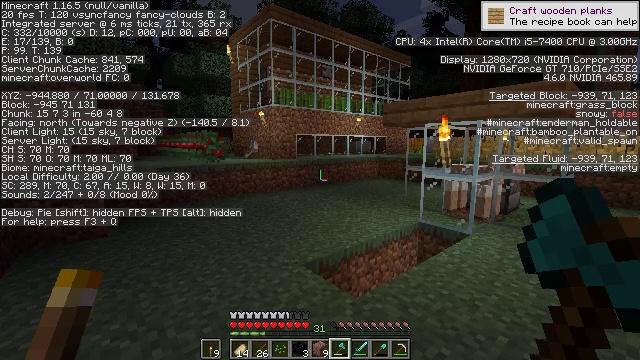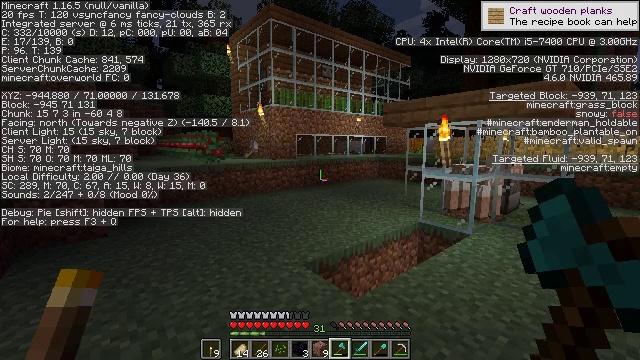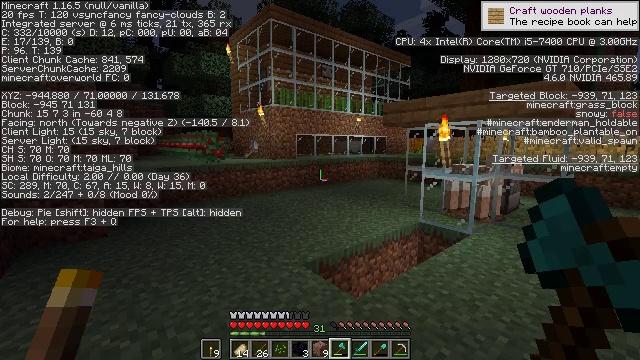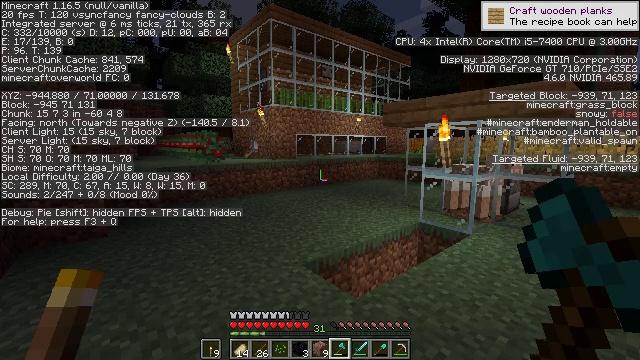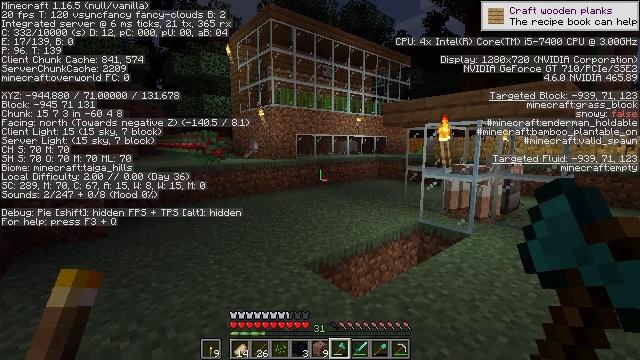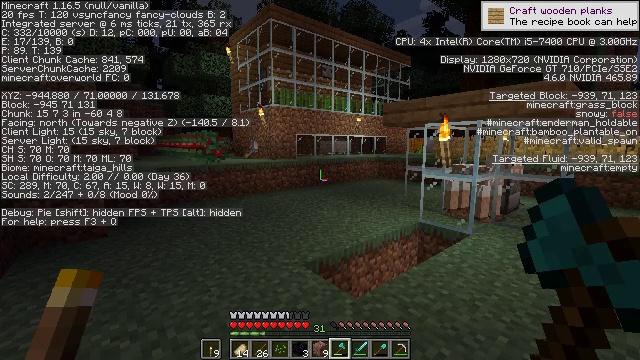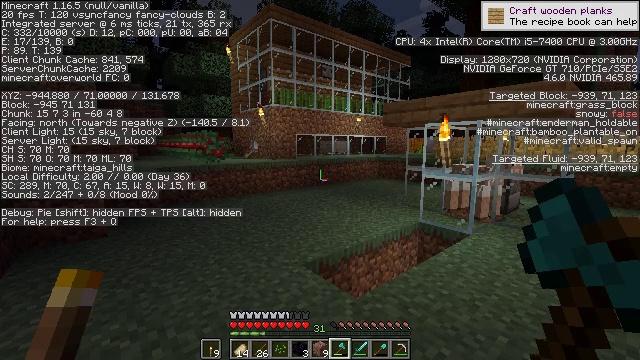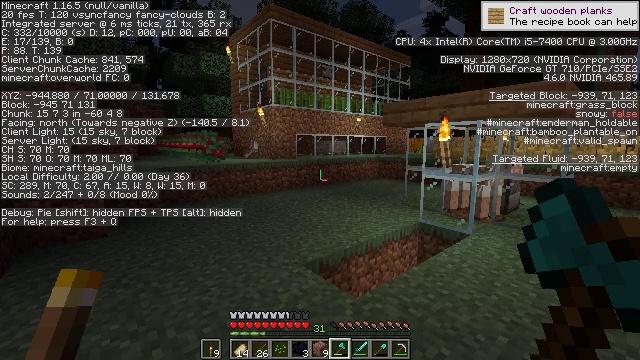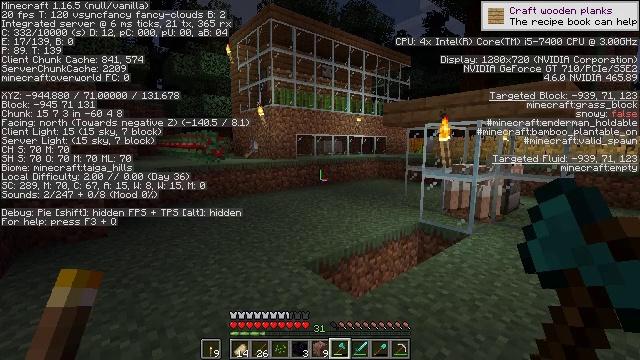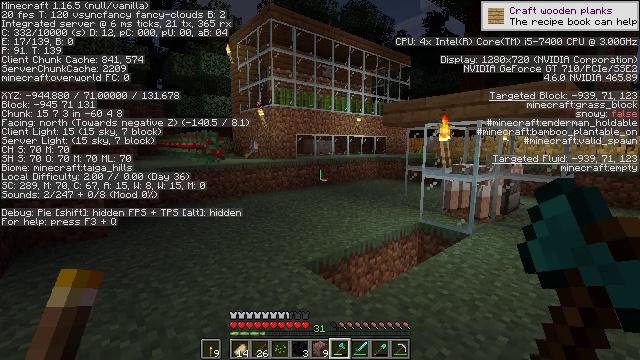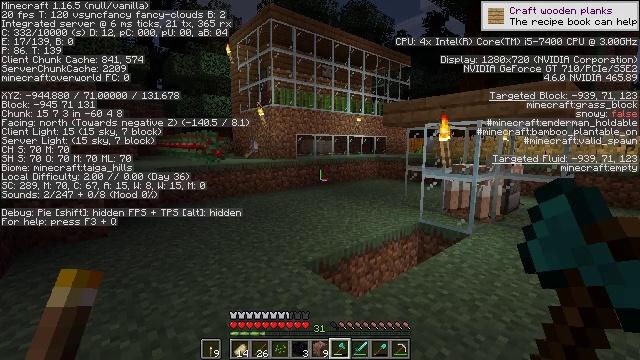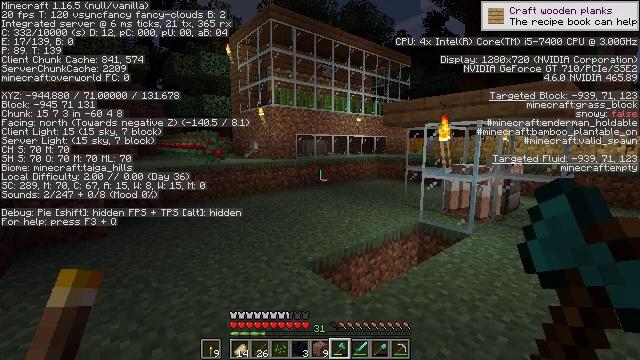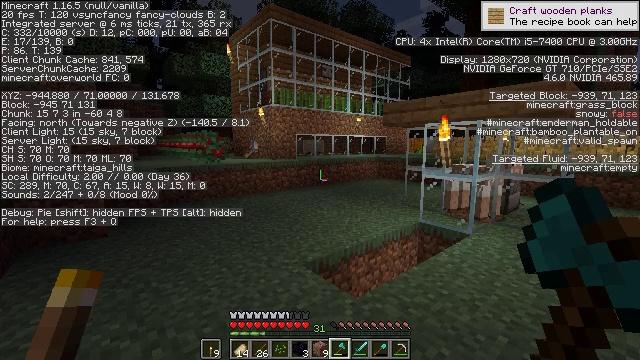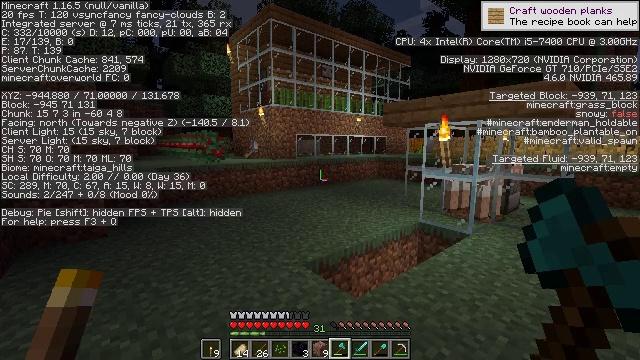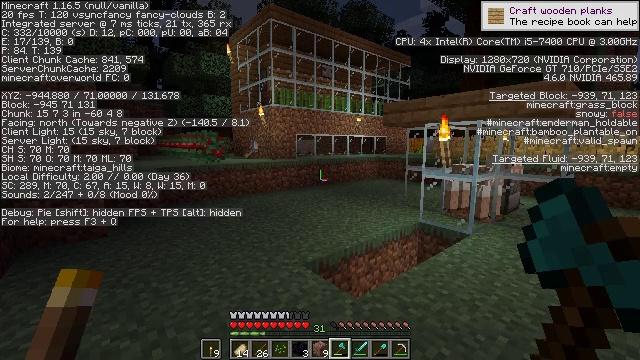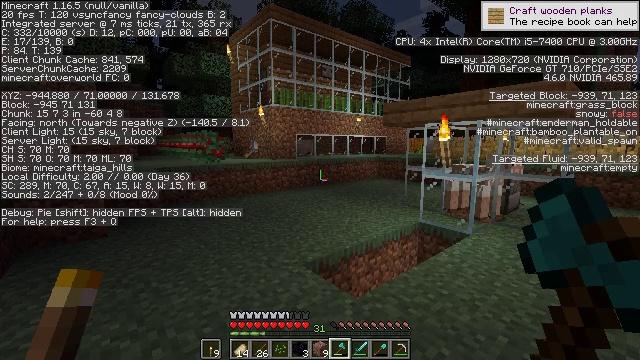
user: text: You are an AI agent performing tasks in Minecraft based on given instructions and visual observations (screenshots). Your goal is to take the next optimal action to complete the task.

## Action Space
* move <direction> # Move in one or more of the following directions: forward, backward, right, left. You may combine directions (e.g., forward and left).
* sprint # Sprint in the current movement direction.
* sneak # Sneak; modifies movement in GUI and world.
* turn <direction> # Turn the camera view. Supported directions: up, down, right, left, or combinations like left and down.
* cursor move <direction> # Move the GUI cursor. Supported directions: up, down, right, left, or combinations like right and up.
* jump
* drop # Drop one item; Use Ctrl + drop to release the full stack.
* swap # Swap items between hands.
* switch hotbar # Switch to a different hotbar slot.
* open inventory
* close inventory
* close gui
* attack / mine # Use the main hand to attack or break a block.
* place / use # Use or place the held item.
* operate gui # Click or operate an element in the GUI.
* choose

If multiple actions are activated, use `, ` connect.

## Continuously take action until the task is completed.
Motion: motion action
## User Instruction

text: Build rails by arranging iron ingots and a stick on the crafting table.
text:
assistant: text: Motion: no_op
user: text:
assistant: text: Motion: no_op
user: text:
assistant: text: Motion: no_op
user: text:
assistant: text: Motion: no_op
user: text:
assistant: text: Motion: no_op
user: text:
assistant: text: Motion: no_op
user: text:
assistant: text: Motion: no_op
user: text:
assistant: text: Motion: no_op
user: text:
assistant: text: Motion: no_op
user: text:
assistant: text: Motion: no_op
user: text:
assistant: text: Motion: no_op
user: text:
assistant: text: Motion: no_op
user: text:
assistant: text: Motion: no_op
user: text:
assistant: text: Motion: no_op
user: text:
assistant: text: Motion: no_op
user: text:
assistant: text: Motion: no_op
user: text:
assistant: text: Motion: no_op
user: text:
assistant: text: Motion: no_op
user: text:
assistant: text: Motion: no_op
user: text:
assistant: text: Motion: no_op
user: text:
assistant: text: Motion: no_op
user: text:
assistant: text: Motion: no_op
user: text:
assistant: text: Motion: no_op
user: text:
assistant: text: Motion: no_op
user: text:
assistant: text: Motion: no_op
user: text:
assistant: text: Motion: no_op
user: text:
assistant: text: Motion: no_op
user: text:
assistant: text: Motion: no_op
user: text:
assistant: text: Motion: no_op
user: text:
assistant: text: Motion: no_op